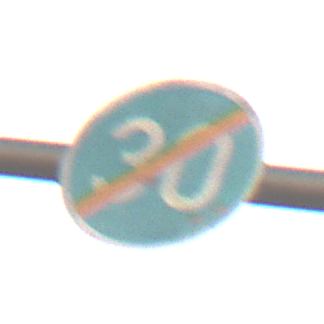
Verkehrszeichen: EndeMindestgeschwindigkeit
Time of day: SunriseSunset
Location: Outdoor (Nature)
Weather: PartlyCloudy
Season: NotSpecified
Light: Natural